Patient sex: F
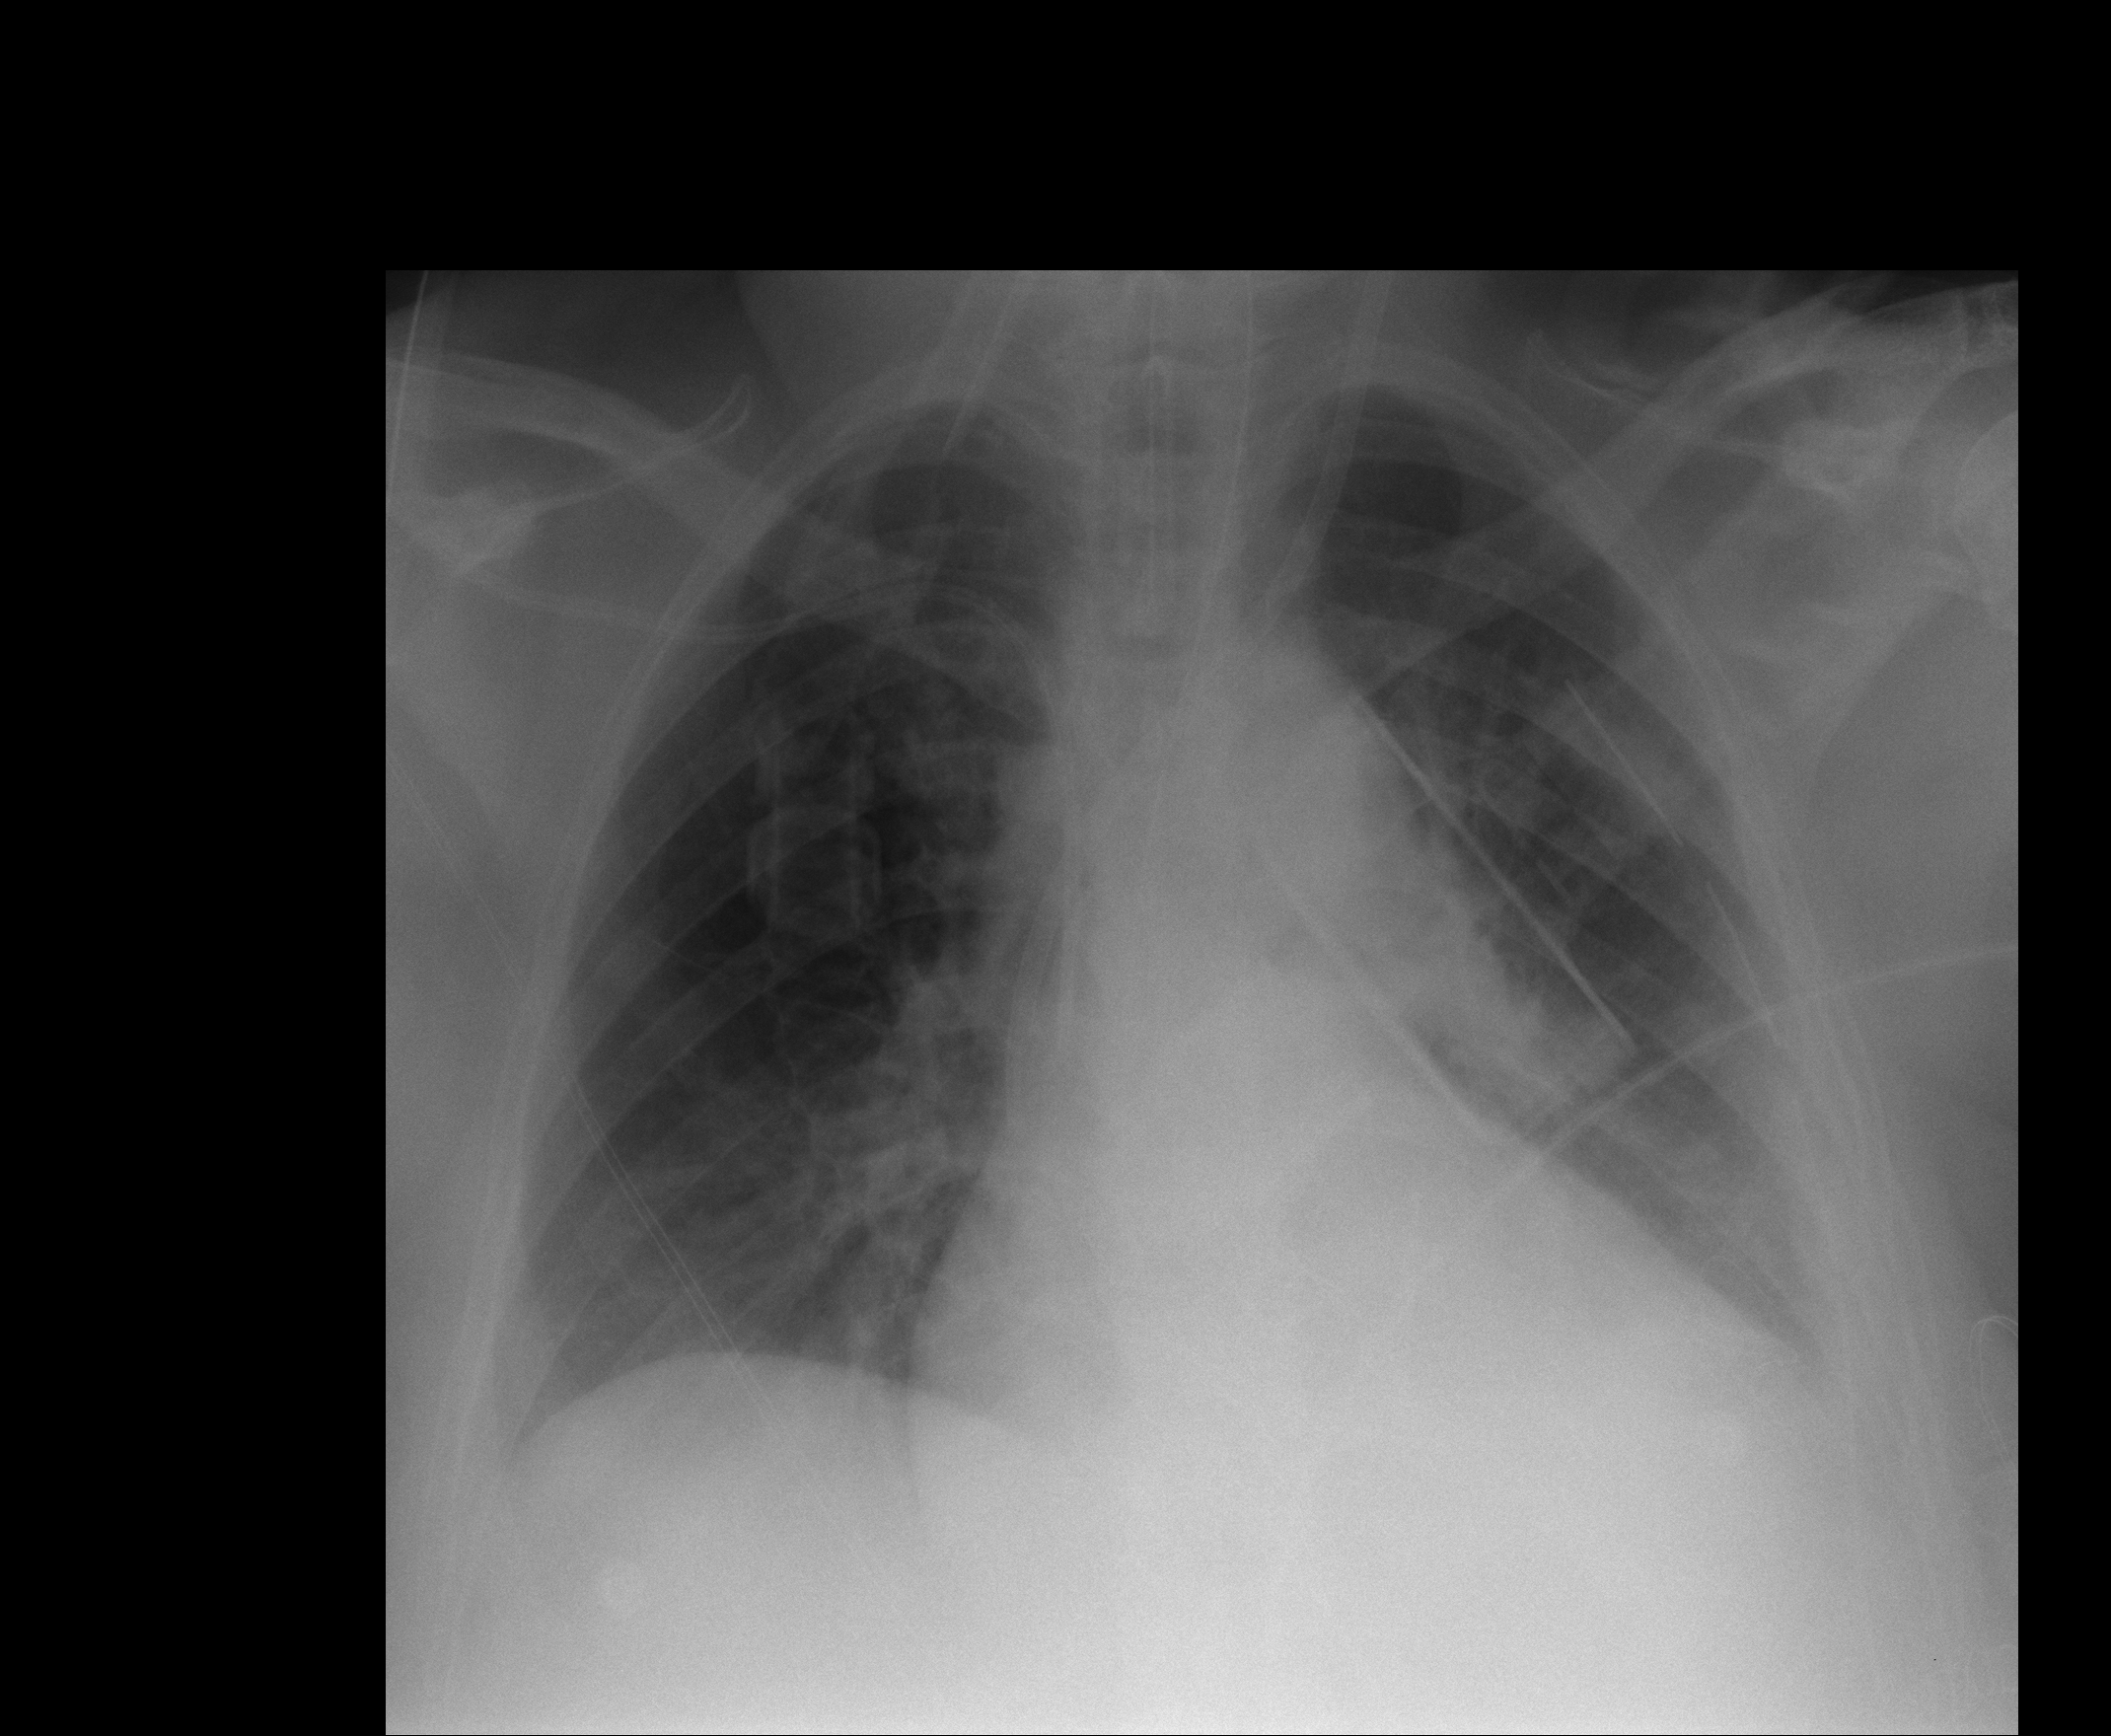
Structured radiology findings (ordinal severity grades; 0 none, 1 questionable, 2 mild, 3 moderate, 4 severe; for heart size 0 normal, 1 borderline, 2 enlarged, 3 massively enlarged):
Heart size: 2
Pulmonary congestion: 2
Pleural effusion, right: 1
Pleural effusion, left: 2
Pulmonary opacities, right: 0
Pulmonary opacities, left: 0
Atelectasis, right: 0
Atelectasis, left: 2